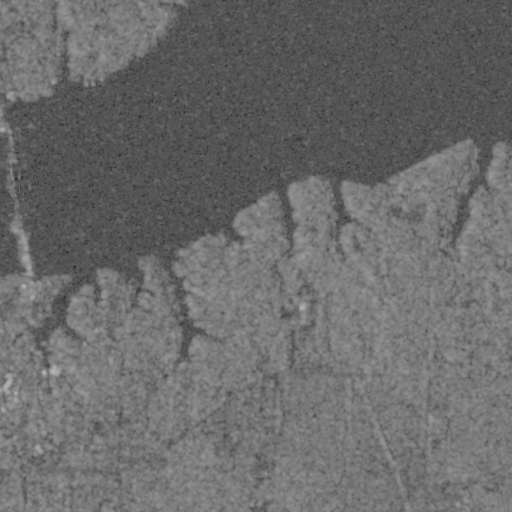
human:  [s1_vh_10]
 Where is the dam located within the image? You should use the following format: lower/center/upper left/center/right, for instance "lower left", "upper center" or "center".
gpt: The dam is located in the upper left of the image.
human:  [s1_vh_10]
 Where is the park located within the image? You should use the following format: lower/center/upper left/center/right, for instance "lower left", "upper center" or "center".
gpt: The park is located in the upper left of the image.
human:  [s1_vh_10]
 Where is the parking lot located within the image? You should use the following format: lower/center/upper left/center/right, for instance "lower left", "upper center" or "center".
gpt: The parking lot is located in the upper left of the image.
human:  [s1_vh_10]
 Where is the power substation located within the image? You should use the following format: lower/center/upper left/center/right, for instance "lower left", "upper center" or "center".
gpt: The power substation is located in the center left of the image.
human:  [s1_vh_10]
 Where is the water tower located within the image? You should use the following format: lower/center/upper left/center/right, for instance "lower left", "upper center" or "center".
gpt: The water tower is located in the lower center of the image.
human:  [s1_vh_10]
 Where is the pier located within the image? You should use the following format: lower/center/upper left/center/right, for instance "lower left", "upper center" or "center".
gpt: The pier is located in the center left of the image.
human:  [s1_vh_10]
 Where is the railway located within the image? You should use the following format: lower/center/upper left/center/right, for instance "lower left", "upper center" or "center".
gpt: The railway is located in the lower right of the image.
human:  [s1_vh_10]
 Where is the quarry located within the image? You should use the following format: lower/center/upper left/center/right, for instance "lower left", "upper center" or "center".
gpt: There is no quarry in the image.

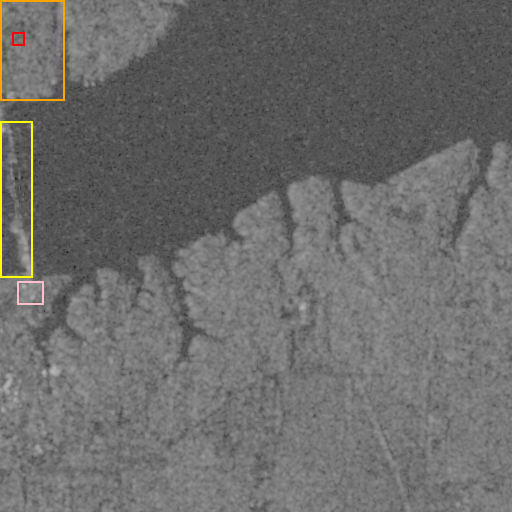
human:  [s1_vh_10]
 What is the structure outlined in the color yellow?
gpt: The structure outlined in yellow is a dam.
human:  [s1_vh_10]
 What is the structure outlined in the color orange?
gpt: The structure outlined in orange is a park.
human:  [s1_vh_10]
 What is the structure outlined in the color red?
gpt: The structure outlined in red is a parking lot.
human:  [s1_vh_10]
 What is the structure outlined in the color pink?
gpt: The structure outlined in pink is a power substation.
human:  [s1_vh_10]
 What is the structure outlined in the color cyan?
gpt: There is no cyan outline.